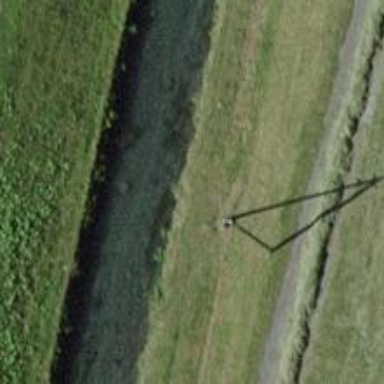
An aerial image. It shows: Power pole.